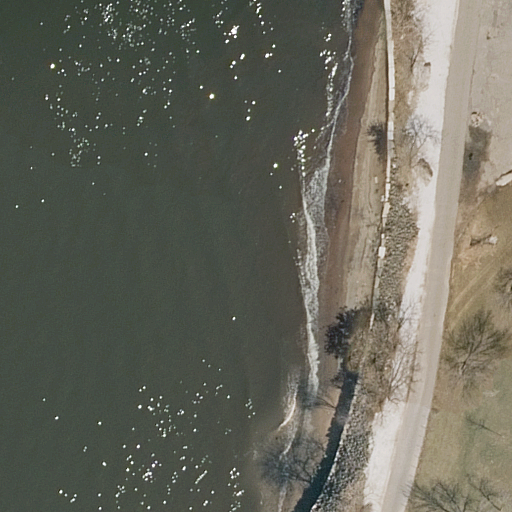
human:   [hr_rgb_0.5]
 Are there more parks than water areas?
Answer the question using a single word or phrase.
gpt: no

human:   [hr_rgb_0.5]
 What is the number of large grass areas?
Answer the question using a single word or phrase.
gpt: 1

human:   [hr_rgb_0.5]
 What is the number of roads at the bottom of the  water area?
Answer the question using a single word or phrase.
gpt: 0

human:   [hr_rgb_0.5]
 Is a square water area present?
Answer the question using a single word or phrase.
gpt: no

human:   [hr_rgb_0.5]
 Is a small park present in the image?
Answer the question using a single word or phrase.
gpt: no

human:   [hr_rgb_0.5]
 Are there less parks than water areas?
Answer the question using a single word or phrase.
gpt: no

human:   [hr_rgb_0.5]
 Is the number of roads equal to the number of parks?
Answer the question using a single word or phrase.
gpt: yes

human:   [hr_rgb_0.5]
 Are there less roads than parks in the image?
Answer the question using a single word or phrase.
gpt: no

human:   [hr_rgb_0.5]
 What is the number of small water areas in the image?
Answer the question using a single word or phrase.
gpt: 0

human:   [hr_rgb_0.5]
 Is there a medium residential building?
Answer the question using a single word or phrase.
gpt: no

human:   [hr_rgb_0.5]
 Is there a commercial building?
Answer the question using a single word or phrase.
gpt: no

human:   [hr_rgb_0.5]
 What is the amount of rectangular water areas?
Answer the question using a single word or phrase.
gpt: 1

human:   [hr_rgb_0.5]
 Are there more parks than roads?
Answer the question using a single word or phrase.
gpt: no

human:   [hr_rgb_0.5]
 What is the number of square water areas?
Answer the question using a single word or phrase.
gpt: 0

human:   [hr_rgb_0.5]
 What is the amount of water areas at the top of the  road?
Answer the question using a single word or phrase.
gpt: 0

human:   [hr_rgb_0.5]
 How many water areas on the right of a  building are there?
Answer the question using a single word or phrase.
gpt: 0

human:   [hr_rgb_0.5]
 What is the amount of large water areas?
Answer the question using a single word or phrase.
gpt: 1

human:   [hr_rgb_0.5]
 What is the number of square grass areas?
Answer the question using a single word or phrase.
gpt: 0

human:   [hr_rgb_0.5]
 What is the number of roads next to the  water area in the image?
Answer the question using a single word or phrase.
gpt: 1

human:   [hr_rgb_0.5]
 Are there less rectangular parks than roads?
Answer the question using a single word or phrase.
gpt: no

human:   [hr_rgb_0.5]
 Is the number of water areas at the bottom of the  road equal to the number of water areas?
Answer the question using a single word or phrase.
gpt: no

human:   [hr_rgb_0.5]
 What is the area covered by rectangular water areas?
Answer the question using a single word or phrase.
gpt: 7022m2

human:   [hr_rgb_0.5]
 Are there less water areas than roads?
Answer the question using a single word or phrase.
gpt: no

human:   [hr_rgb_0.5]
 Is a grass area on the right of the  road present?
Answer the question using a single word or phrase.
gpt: yes

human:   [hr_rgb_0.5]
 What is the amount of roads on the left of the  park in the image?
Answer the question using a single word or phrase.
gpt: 1

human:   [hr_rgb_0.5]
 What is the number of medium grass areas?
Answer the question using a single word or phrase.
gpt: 0

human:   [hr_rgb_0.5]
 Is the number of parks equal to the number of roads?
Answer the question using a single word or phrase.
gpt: yes

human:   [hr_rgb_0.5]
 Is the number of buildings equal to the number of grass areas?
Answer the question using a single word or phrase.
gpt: no

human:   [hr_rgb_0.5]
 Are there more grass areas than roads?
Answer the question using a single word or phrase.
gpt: no

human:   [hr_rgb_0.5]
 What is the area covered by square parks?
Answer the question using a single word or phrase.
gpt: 0m2

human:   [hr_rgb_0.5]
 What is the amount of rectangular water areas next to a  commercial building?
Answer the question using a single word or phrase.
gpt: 0

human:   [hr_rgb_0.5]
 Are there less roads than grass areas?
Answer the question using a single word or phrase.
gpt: no

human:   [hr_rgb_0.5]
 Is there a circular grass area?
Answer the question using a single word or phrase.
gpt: no

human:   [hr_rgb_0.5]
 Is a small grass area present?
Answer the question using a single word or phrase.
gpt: no

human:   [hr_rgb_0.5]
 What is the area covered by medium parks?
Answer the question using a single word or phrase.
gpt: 0m2

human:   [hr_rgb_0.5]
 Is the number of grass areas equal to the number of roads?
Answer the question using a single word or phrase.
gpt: yes